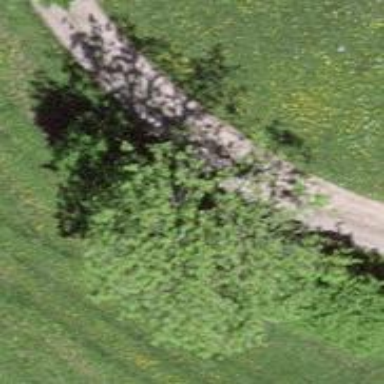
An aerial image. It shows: Agricultural area with deciduous broadleaved trees.